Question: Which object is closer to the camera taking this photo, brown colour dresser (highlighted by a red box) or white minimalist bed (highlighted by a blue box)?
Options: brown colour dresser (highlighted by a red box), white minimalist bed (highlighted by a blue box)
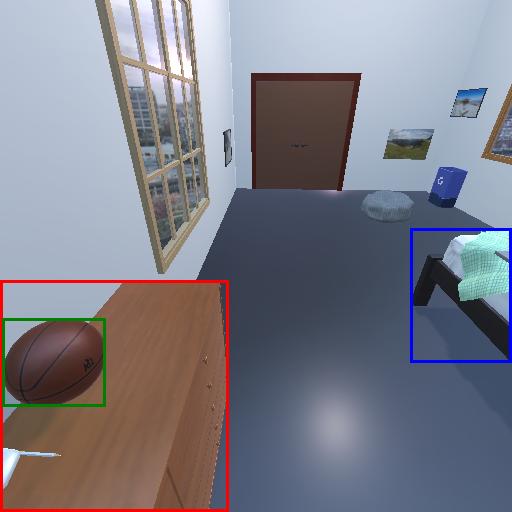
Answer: brown colour dresser (highlighted by a red box)